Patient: sex M, age 53
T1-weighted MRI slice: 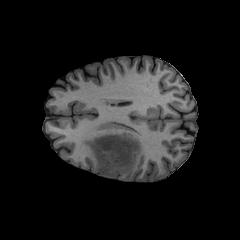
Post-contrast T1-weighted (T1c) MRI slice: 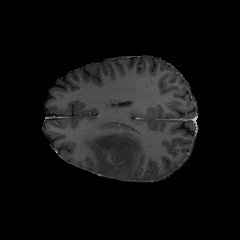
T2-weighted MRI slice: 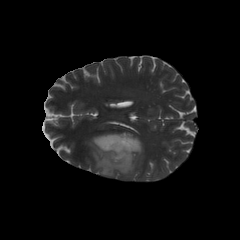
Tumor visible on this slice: yes
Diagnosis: Astrocytoma, IDH-mutant
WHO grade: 4